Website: lowes
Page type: payment
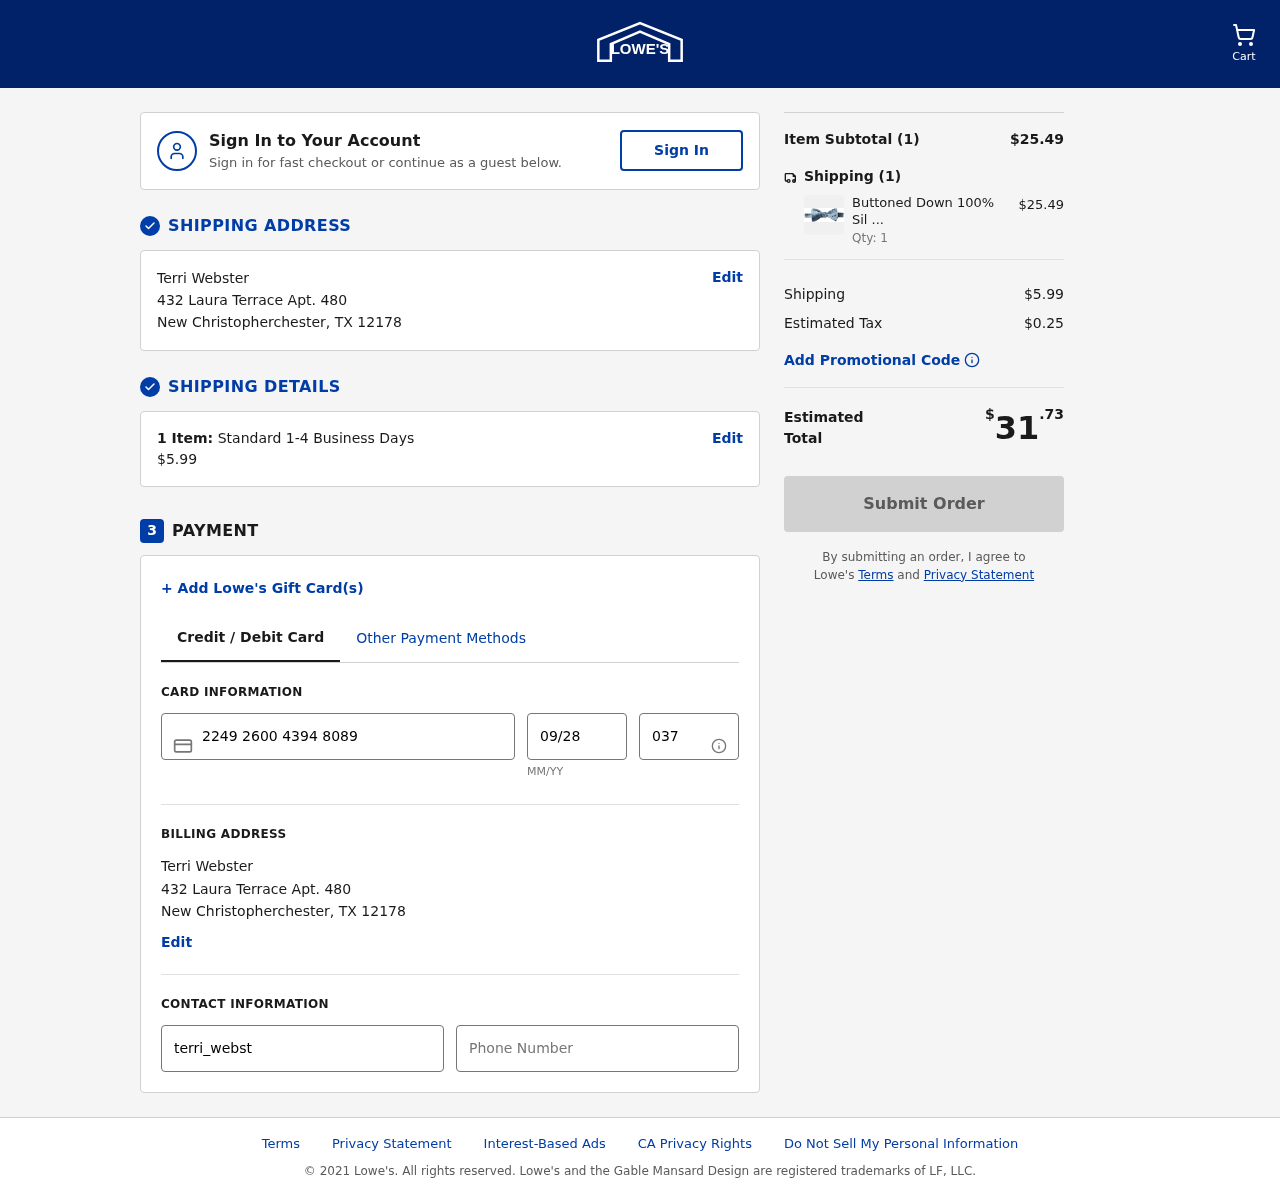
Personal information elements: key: PII_CARD_CVV
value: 037
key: PII_CARD_EXPIRY
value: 09/28
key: PII_CARD_NUMBER
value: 2249 2600 4394 8089
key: PII_CITY
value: New Christopherchester
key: PII_EMAIL
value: terri_webster@hotmail.com
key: PII_FULLNAME
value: Terri Webster
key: PII_PHONE
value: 9104394106
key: PII_POSTCODE
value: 12178
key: PII_STATE_ABBR
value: TX
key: PII_STREET
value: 432 Laura Terrace Apt. 480
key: PII_FULLNAME2
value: Terri Webster
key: PII_CITY2
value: New Christopherchester
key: PII_STATE_ABBR2
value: TX
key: PII_POSTCODE_FULL
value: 12178
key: PII_POSTCODE_NUMERIC
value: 12178
Product elements: key: PRODUCT1_NAME
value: Buttoned Down 100% Silk Self Bow Tie, Turquoise Paisley, One Size
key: PRODUCT1_PRICE
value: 25.49
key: PRODUCT1_QUANTITY
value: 1
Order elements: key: ORDER_NUM_ITEMS
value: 1
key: ORDER_SHIPPING_COST
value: $5.99
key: ORDER_NUM_ITEMS2
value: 1
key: ORDER_SUBTOTAL
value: $25.49
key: ORDER_NUM_ITEMS3
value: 1
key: ORDER_SHIPPING_COST2
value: $5.99
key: ORDER_TAX
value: $0.25
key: ORDER_TOTAL
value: $31.73